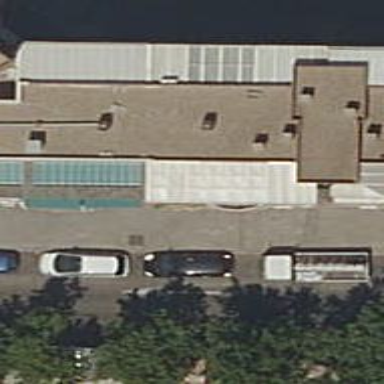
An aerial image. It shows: Cafe.